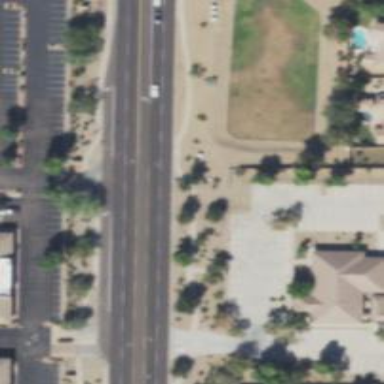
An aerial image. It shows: Secondary road with asphalt surface.